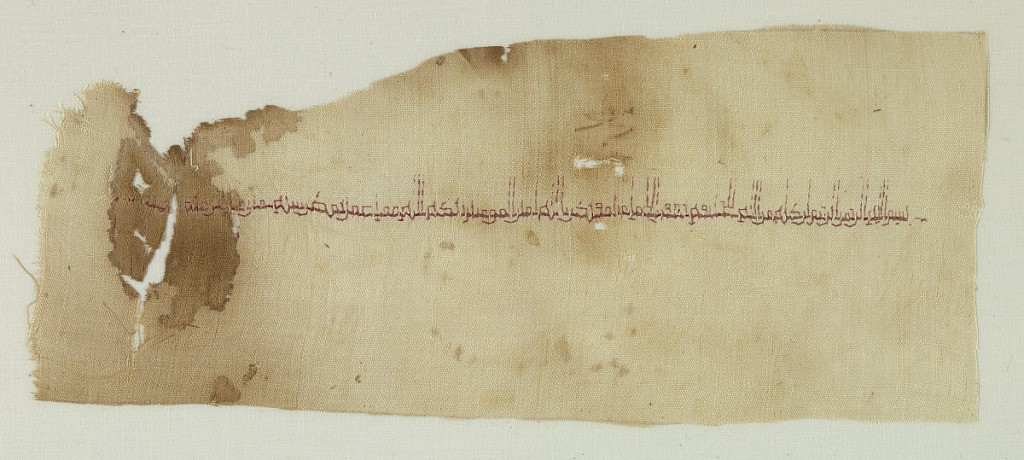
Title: Tiraz embroidery
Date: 908–32
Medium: Technique: embroidered
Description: Tiraz